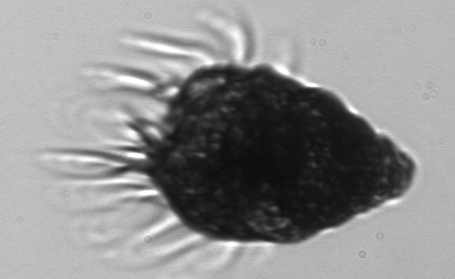
Label: Laboea_strobila